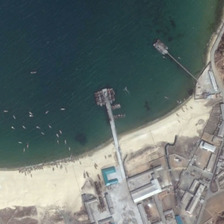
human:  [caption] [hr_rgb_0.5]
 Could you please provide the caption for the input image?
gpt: many boats are near a port with many buildings .

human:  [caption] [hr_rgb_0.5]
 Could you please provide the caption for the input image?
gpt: many boats are near a port with many buildings .

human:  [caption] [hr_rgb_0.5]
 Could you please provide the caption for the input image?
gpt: many boats are near a port with many buildings .

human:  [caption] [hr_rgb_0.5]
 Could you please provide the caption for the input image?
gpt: many boats are near a port with many buildings .

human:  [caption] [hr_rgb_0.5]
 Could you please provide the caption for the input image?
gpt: many boats are near a port with many buildings .